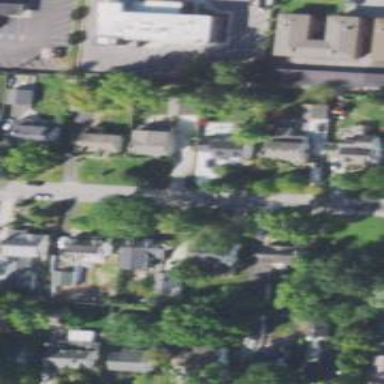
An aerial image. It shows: Residential driveway.